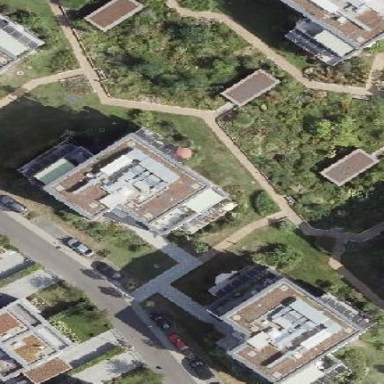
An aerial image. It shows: White apartments building.